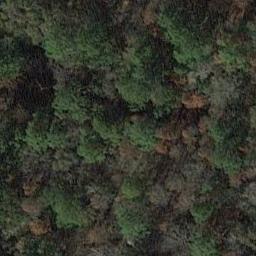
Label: forest